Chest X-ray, PA view. Patient: 53 years old, sex M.
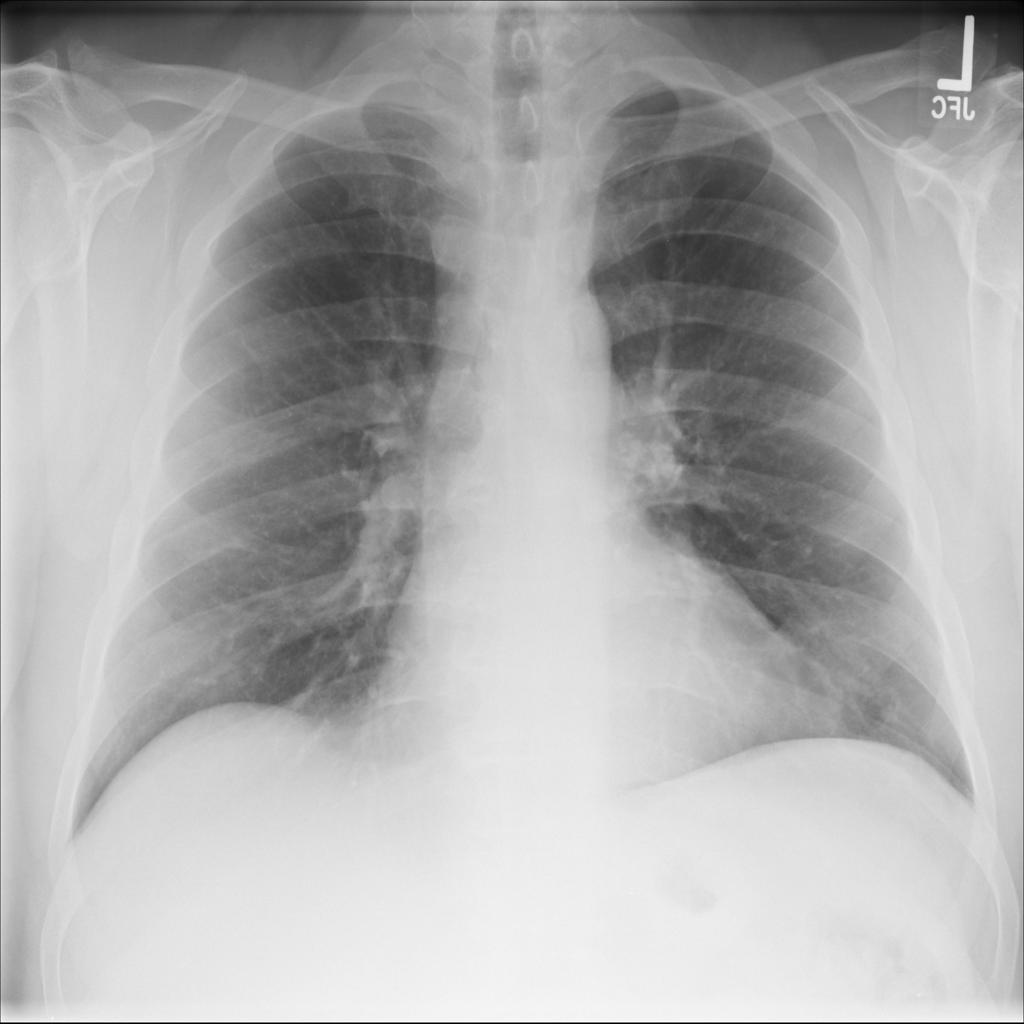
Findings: No Finding